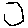
Label: hexagon